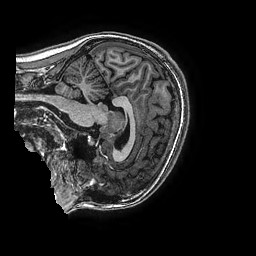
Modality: T1w
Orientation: sagittal
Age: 14
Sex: female
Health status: ill
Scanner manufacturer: ge
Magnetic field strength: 3 T
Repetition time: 0.00766 s
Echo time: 0.003476 s